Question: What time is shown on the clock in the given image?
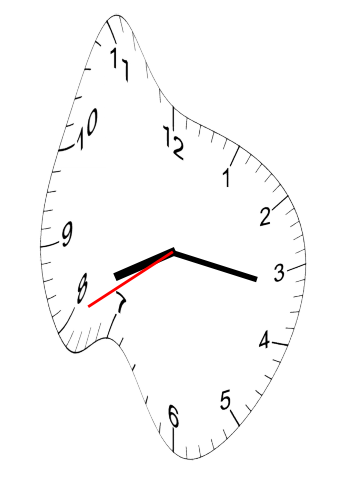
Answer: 08:16:40